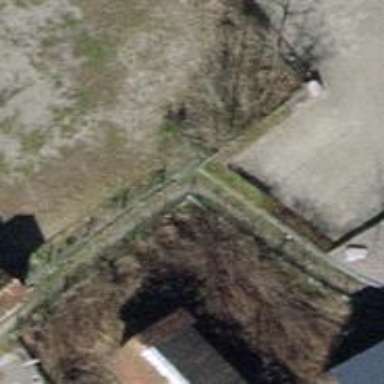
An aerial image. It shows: Unpaved footway.